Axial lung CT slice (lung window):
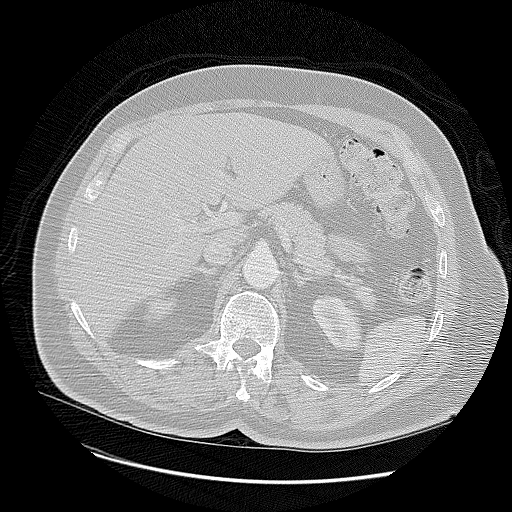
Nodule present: no